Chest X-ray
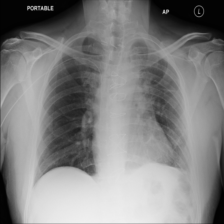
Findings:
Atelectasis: negative
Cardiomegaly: negative
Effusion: negative
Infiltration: negative
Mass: negative
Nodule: negative
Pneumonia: negative
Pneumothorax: negative
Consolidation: negative
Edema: negative
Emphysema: negative
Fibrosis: negative
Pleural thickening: negative
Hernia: negative